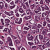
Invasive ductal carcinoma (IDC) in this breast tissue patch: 1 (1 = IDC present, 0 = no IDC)